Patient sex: M
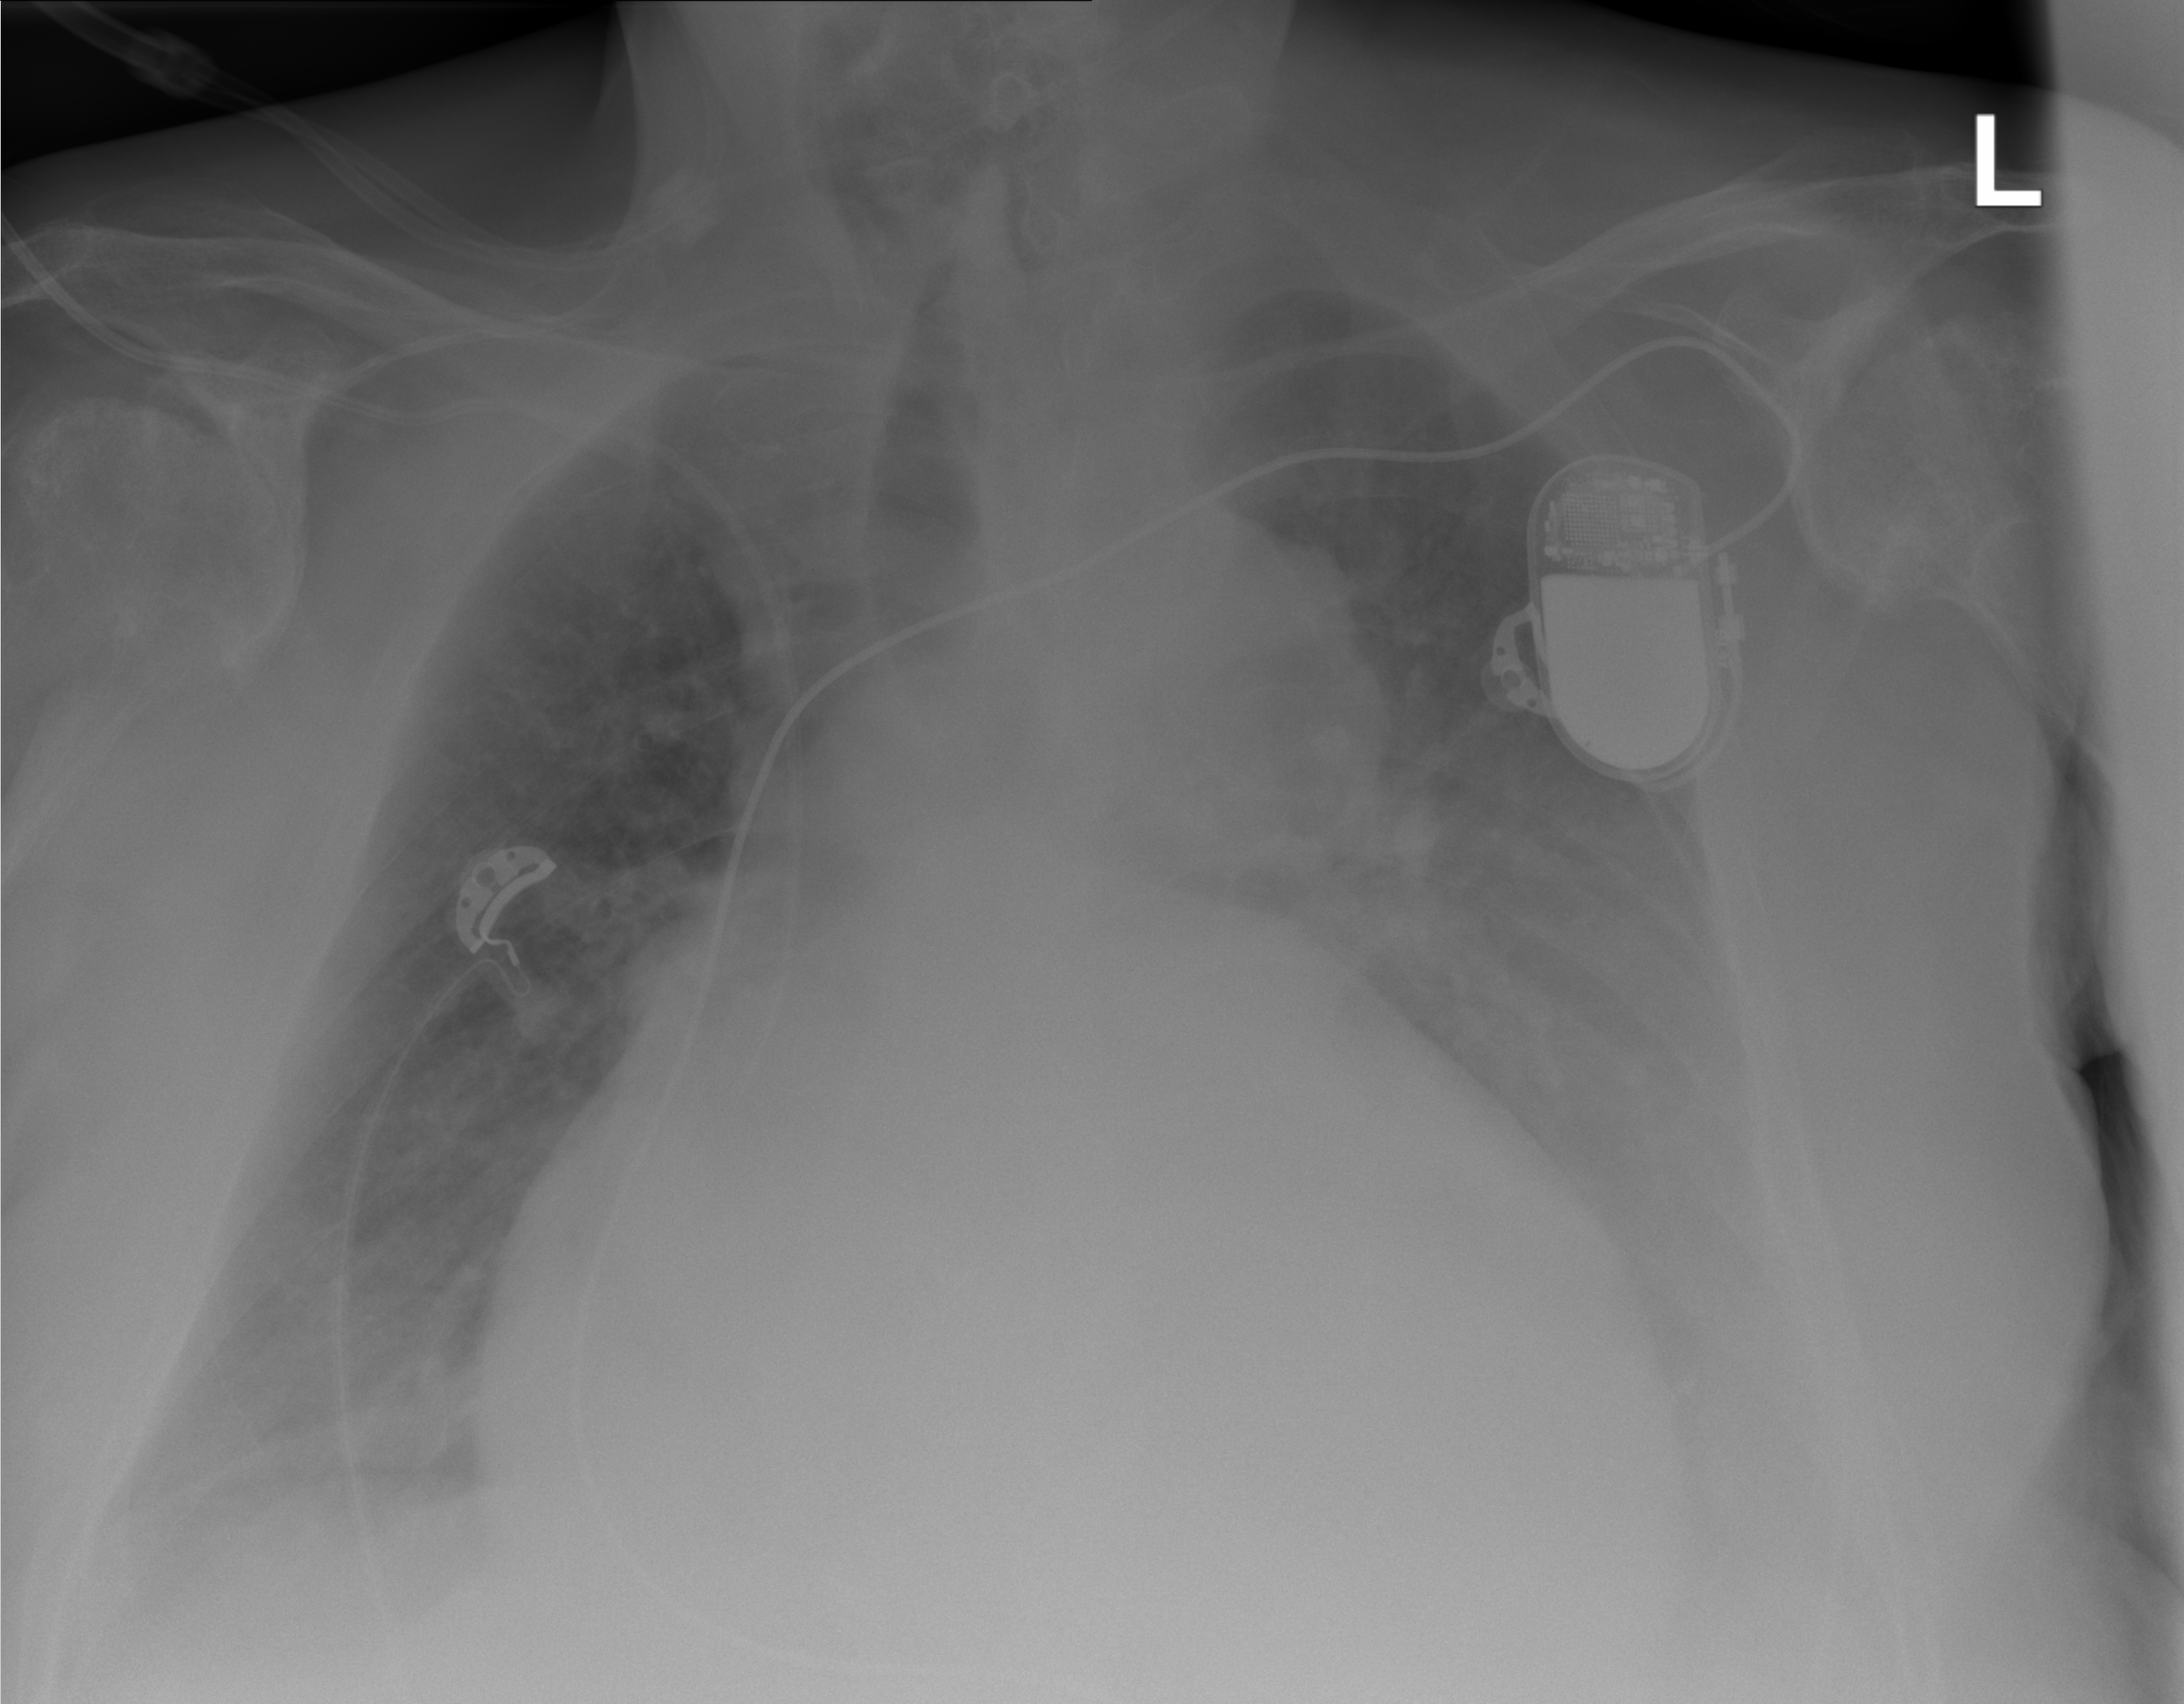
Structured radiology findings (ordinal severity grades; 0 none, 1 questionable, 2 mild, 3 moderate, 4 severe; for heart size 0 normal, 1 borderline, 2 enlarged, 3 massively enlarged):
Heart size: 3
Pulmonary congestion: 2
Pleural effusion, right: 2
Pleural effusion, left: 3
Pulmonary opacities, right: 2
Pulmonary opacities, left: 2
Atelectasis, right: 2
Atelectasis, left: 3